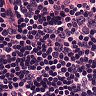
Metastatic tissue present: no